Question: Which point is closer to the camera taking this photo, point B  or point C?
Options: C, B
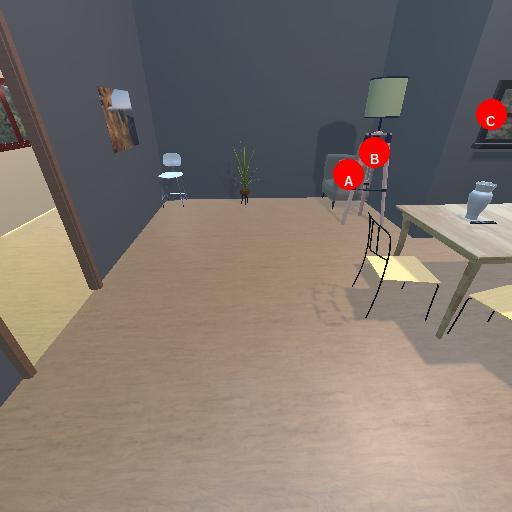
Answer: C